Question: I have a Jquery Mobile slider, for which I'm setting min/max and default values.
All values from the database are xxx,yy so I'm rounding all default values being placed into the page (using Coldfusion8):
'''
<input type="range"
data-mini="true"
name="xxx"
id="xxx"
class="max"
value="#XMLFormat(trim( Round(var.max_price )))#"
min="#var.min_price#"
max="#var.max_price#" />
'''
My problem is, when I start to drag the slider, the "dragged" values are ending with decimals .

How do I round the "dragged values"? Can't be the database, because I'm not polling it on dragging. Is this something I need to do in the HTML?
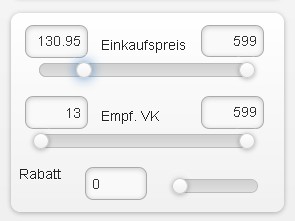
Answer: I would round the min-price always down with 'fix()' and round the max-price always up with 'ceiling()'. Then set 'step="1"' on range-slider.
'''
<input type="range"
data-mini="true"
name="xxx"
id="xxx"
class="max"
value="#XMLFormat(trim( Round(var.max_price )))#"
min="#fix(var.min_price)#"
max="#ceiling(var.max_price)#"
step="1" />
'''